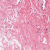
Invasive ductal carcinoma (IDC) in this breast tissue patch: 0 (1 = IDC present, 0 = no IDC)